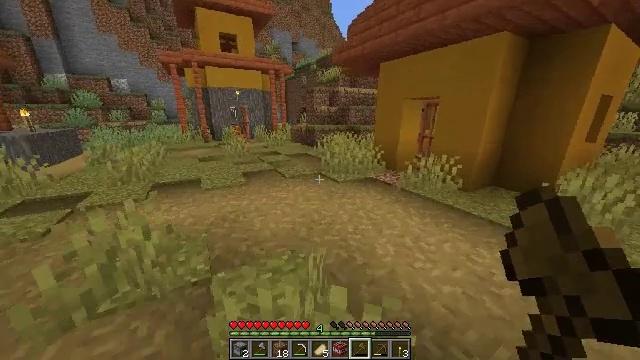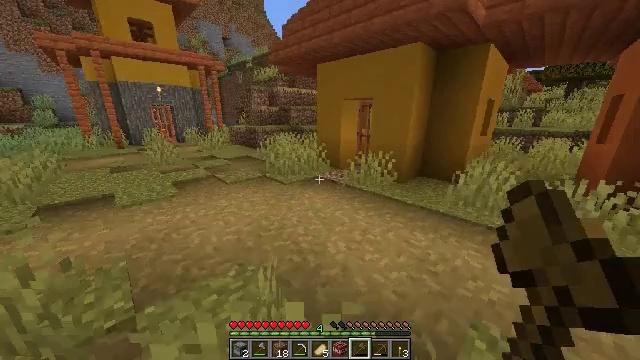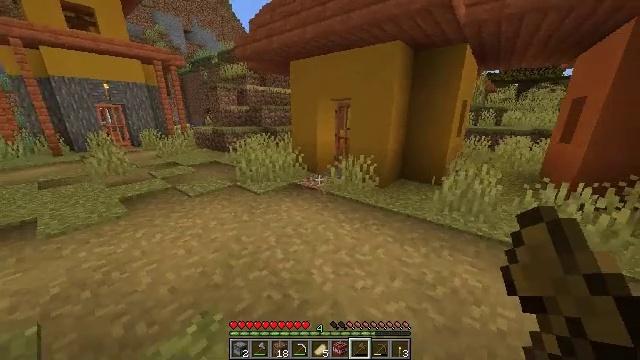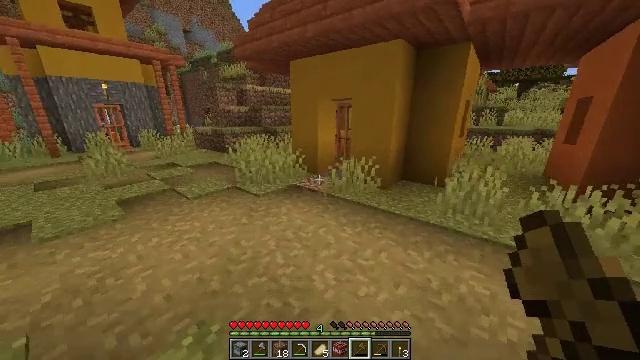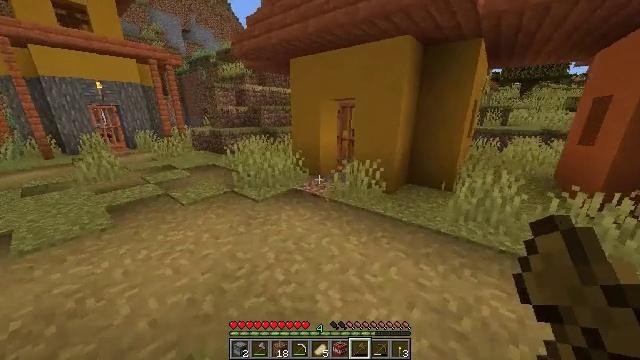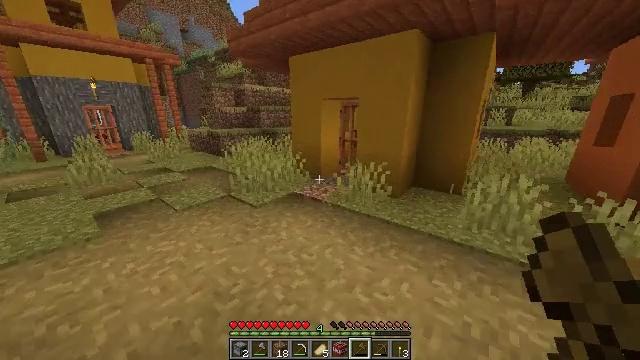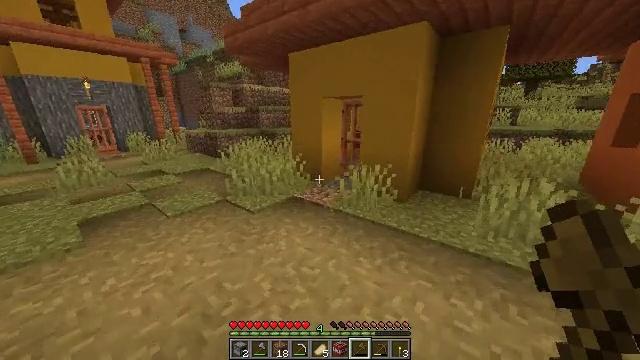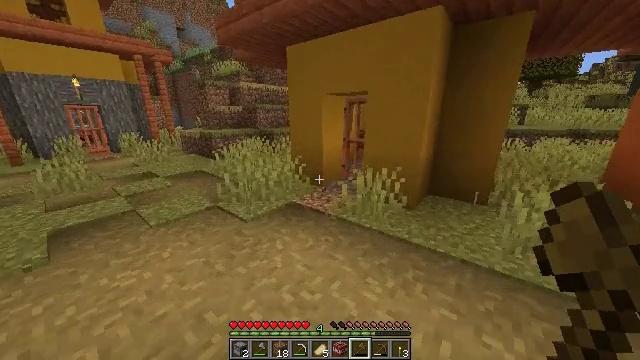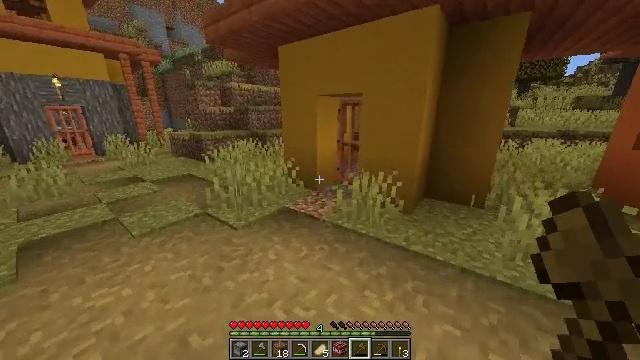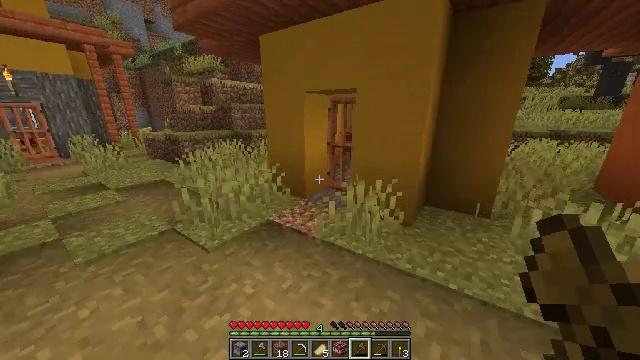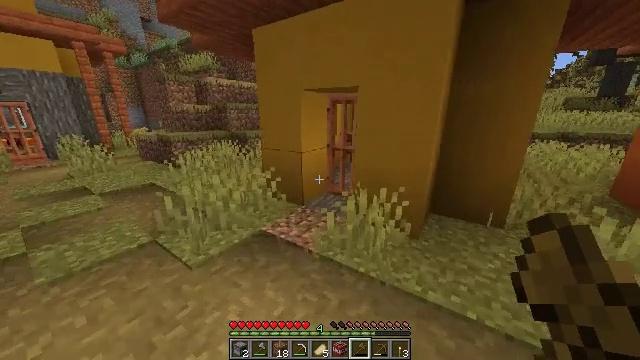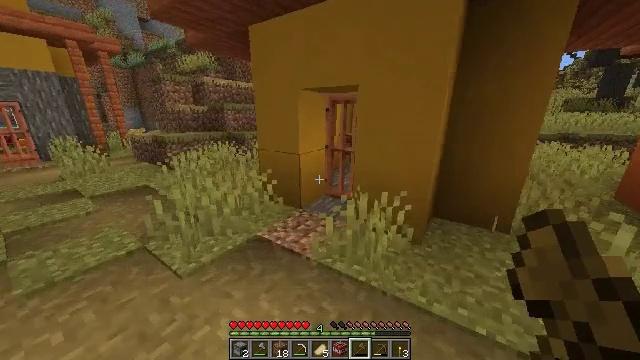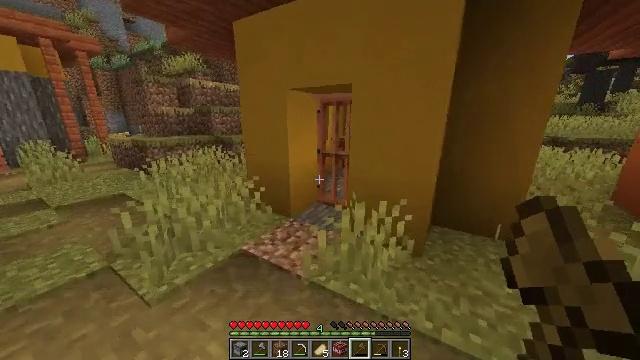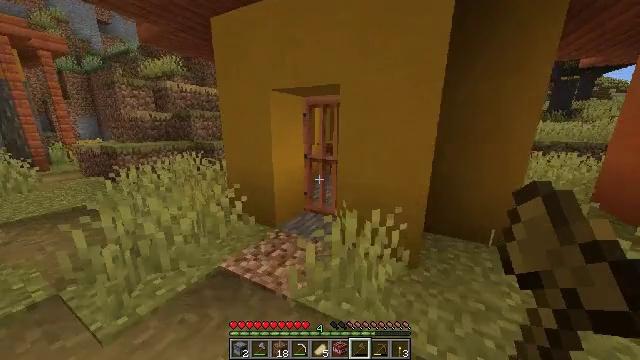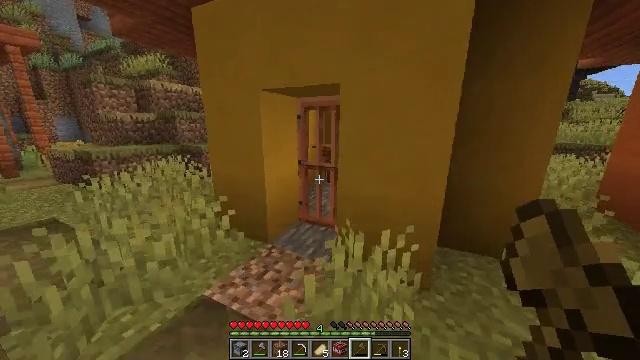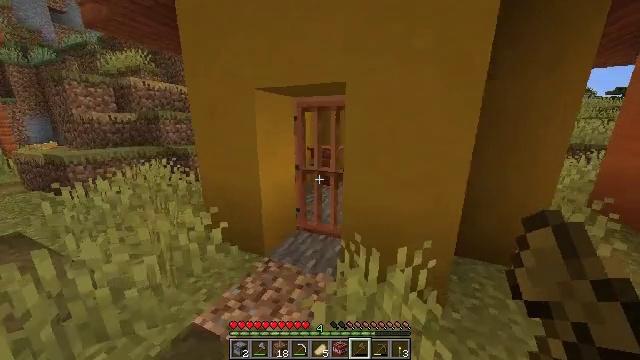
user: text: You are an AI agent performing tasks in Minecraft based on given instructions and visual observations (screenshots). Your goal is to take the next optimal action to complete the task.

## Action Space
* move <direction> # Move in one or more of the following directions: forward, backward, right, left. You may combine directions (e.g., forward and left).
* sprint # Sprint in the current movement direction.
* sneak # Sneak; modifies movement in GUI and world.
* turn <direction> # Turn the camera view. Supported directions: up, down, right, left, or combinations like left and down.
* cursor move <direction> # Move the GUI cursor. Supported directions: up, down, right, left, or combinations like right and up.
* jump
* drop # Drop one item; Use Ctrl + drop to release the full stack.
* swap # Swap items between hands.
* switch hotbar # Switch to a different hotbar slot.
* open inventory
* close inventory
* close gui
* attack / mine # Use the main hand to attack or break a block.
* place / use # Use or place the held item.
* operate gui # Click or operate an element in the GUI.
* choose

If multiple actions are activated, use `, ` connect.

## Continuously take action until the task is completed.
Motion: motion action
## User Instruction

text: Harvest yellow terracotta for crafting.
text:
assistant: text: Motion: move forward, turn right
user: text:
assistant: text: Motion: move forward, turn right
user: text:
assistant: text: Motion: move forward
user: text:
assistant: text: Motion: move forward
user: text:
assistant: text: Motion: move forward
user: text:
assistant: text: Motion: move forward
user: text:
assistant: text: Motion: move forward
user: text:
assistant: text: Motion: move forward, turn right
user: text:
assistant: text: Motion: move forward, turn right
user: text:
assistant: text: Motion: move forward
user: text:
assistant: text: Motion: move forward
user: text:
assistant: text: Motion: move forward, turn right
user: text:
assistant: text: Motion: move forward, turn right and up
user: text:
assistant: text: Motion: move forward and move left, turn right
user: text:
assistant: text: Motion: move forward and move left, turn right
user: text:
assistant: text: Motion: move forward and move left, turn right
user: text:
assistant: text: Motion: move forward and move left, turn right
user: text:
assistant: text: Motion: move forward, turn right
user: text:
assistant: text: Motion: move forward, turn right and up
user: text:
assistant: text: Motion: move forward, turn right
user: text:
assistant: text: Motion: move forward
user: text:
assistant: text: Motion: move forward, use / place
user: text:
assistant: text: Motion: move forward, use / place
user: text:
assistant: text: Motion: move forward and move left, use / place
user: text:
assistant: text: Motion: move forward and move left, turn right
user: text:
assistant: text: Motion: move forward and move left, turn right and down
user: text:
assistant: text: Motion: move forward, turn right and down
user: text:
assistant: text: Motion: move forward, turn right and down
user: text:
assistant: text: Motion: move forward, turn right and down
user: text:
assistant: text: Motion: move forward, turn right and down